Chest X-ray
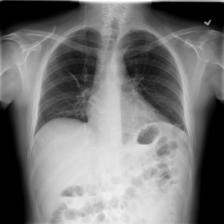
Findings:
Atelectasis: positive
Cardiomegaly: negative
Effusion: negative
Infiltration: negative
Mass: negative
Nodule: negative
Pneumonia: negative
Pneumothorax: negative
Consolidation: negative
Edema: negative
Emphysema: negative
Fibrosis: negative
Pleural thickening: negative
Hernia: negative